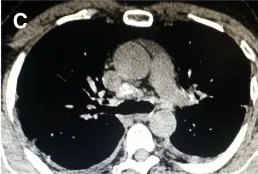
(C) CT of the mediastinum showing pretracheal and hilar calcified lymph nodes.
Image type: radiology (ct)